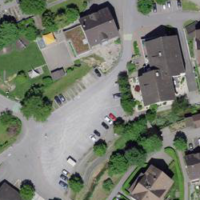
EUNIS habitat code: 54
Species observed at this site:
Phoenicurus ochruros
Passer domesticus
Plantago major